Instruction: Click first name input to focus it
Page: traveler
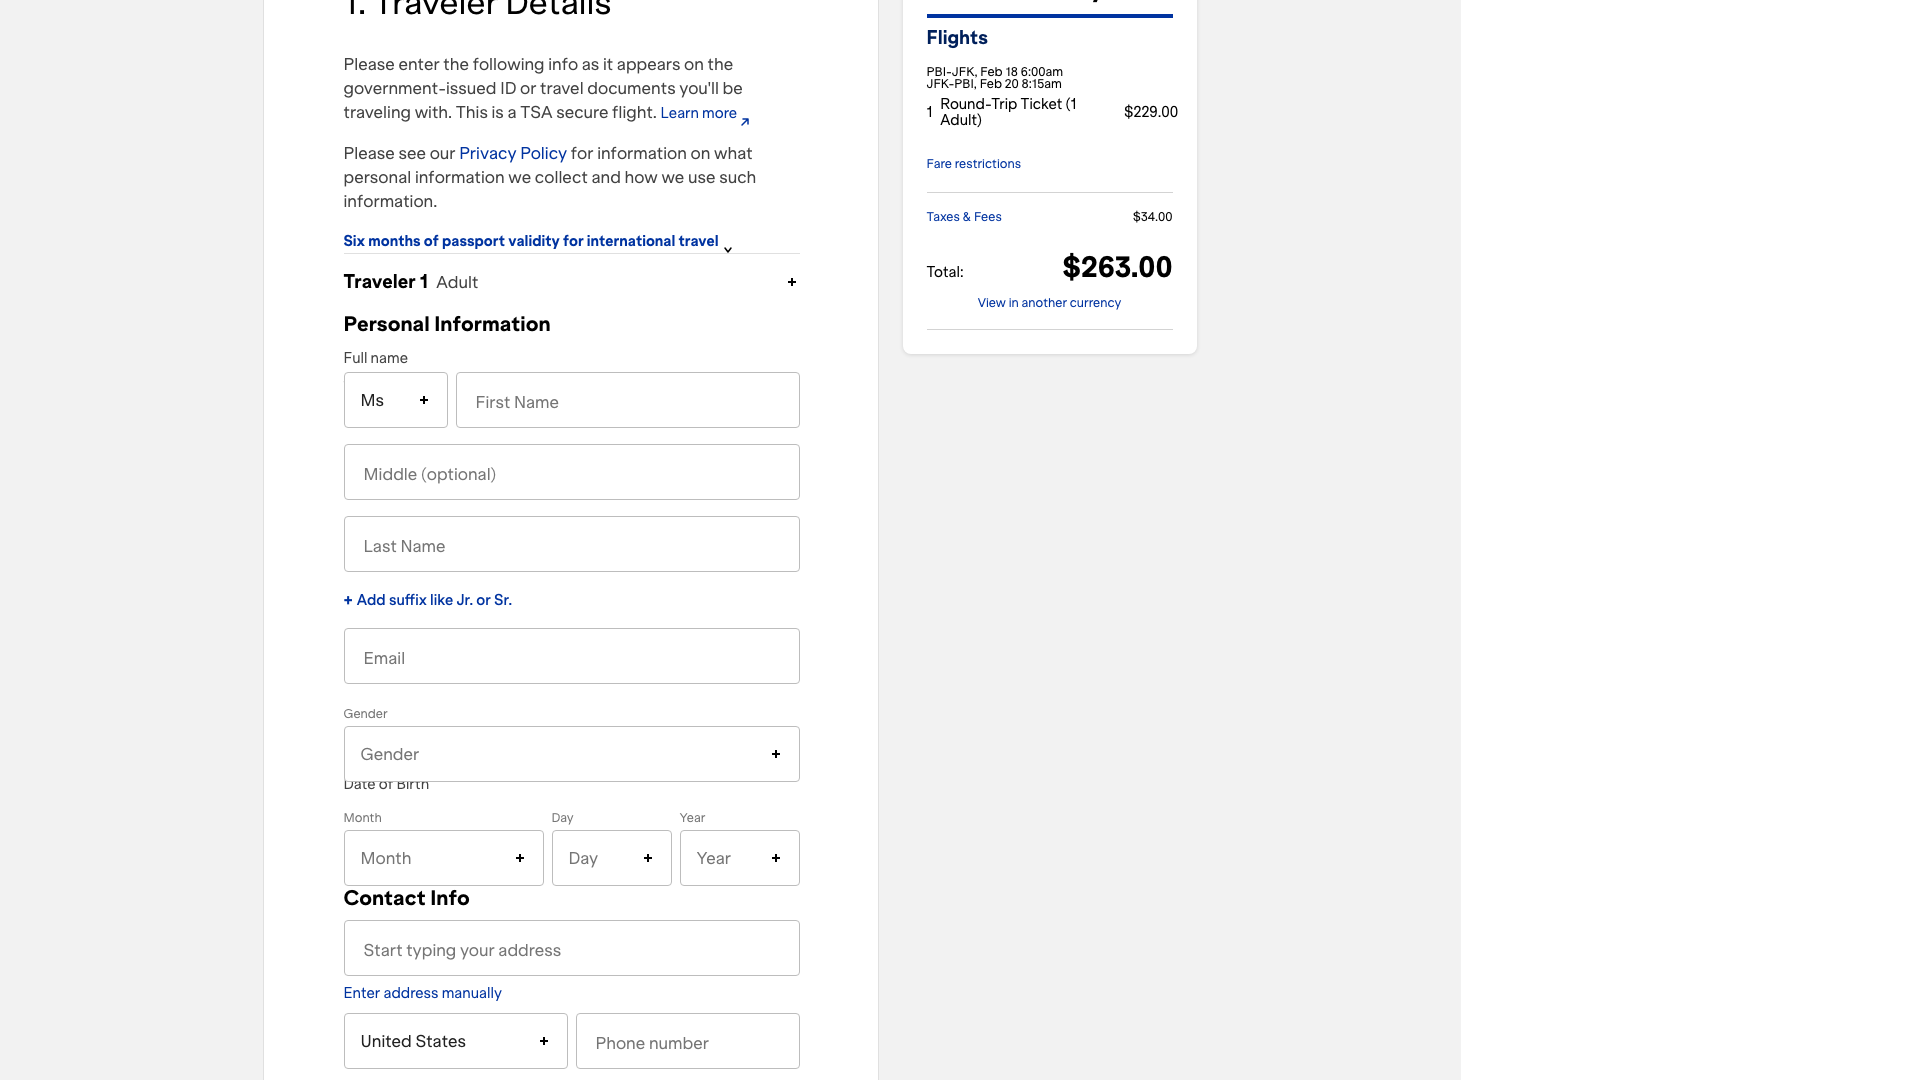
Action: click